Fundus camera: zeiss
Shooting center: fovea
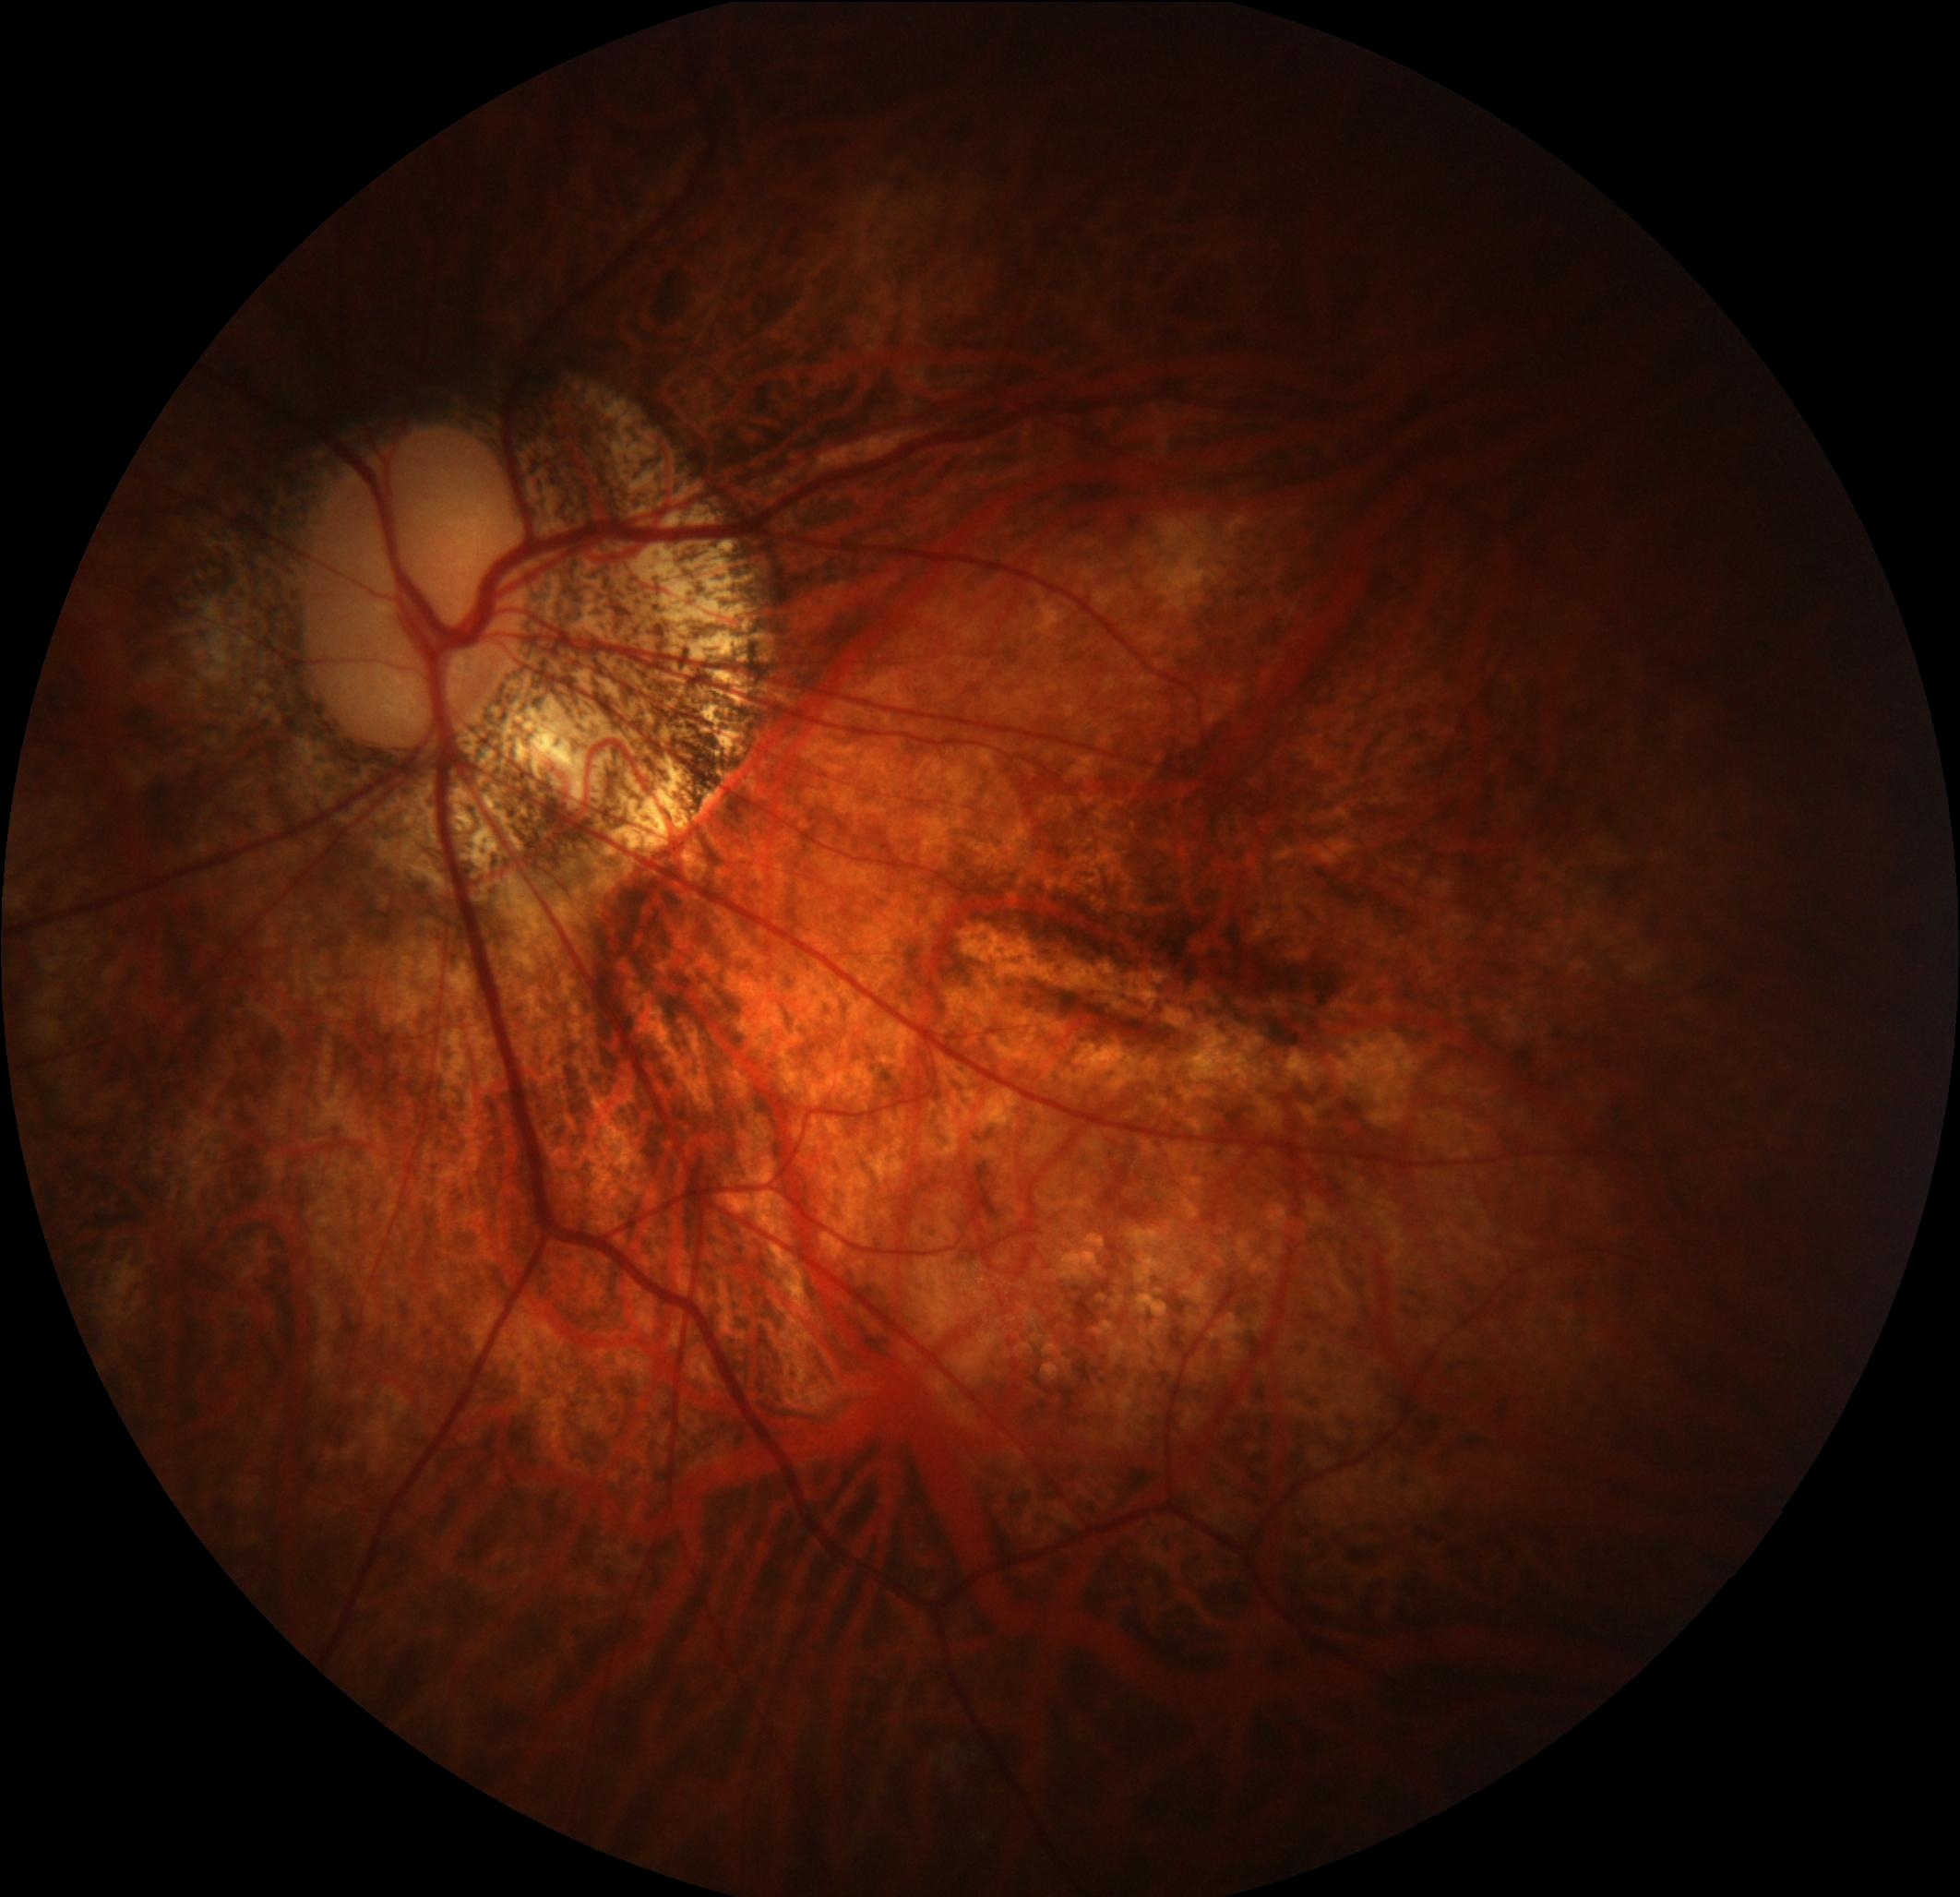
Pathologic myopia: yes
Patchy retinal atrophy: present
Retinal detachment: absent